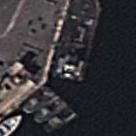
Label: civil